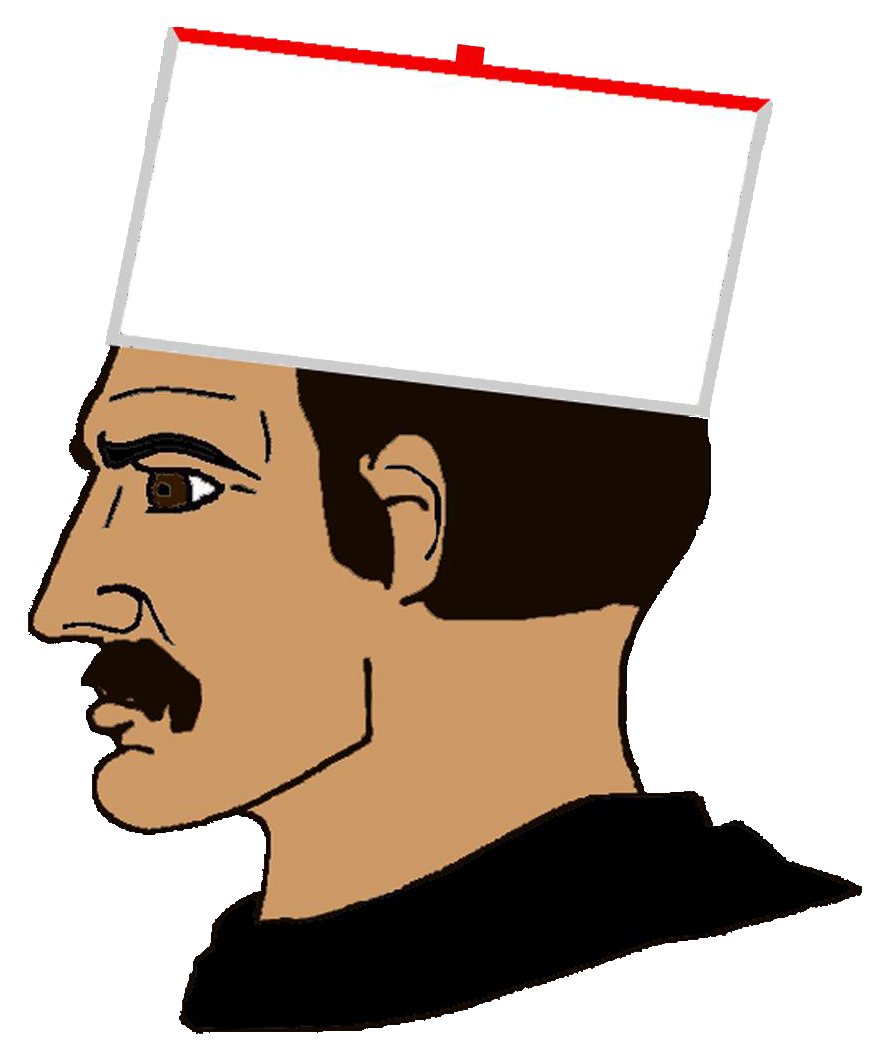
Label: 4_Yes_Chad